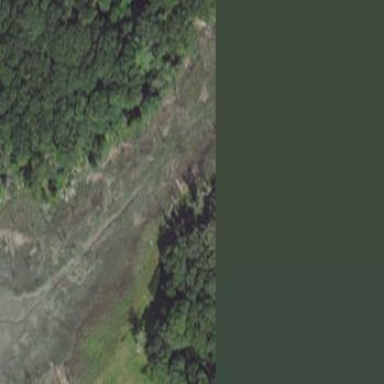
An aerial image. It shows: Marshy wetland area.